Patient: sex F, age 69
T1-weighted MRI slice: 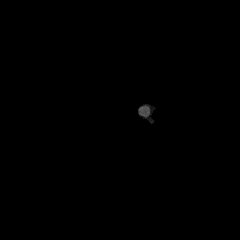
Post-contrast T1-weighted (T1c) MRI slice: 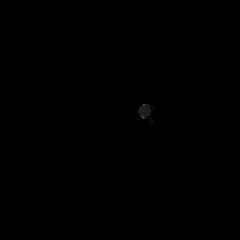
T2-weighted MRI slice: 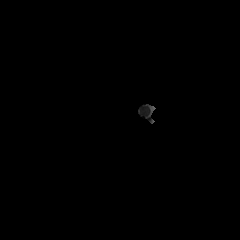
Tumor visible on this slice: no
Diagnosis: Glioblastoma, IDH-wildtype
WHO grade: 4